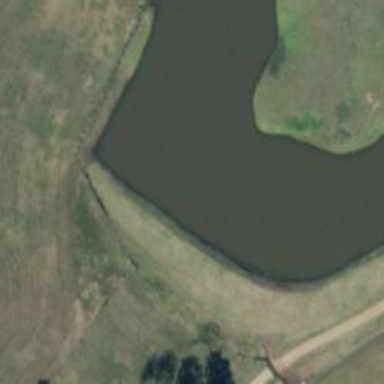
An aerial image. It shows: Reservoir.